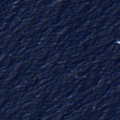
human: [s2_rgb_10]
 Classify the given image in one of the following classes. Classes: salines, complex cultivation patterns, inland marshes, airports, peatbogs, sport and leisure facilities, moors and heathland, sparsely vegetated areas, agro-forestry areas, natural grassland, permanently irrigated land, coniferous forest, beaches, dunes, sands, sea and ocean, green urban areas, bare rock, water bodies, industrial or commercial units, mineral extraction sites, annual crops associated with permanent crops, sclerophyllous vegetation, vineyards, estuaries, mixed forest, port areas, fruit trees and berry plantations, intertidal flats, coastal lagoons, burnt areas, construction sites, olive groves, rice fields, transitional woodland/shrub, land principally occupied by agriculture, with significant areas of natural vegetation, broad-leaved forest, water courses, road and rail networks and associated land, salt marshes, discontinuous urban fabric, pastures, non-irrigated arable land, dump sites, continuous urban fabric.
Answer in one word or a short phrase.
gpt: sea and ocean